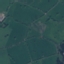
Land use / land cover: Pasture